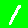
Digit: 1